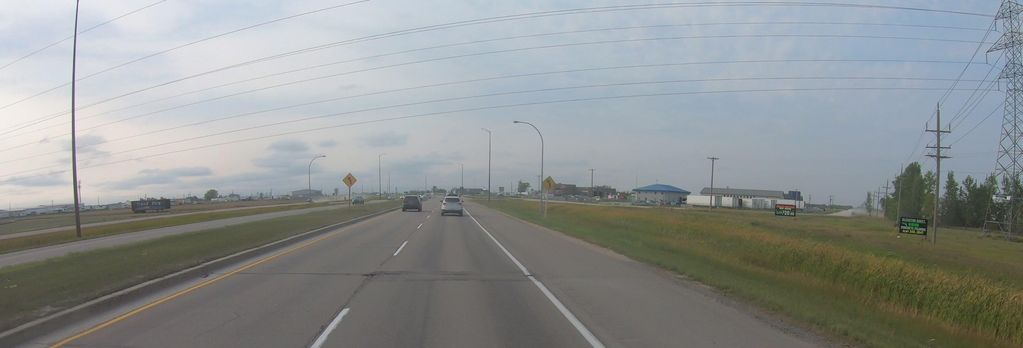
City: winnipeg